RGB frame:
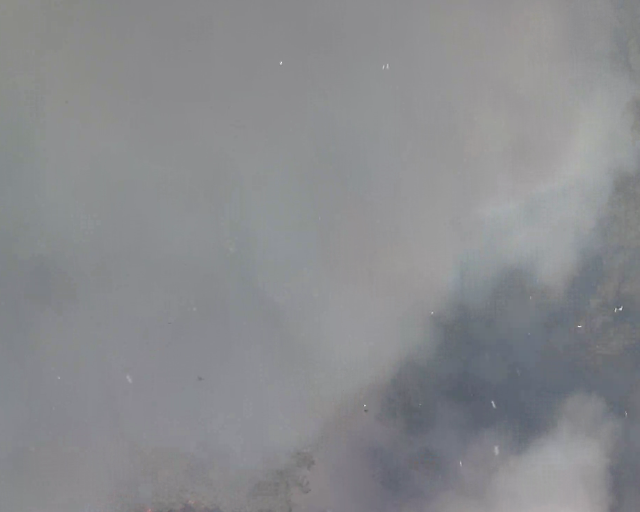
Thermal frame:
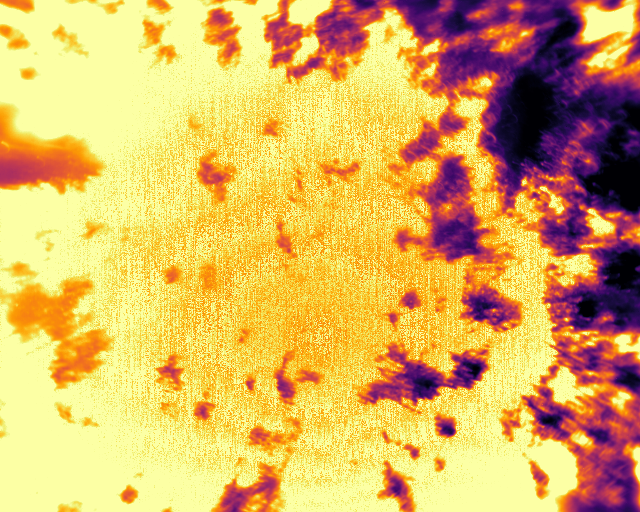
Captured: 2026-02-27 02:39:09
Pixels at or above 80 °C: 325504 (fraction of frame: 0.9934)